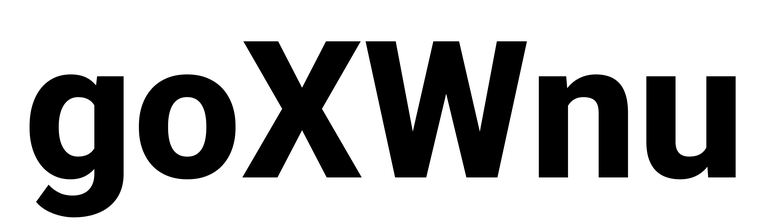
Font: Roboto_ExtraBold